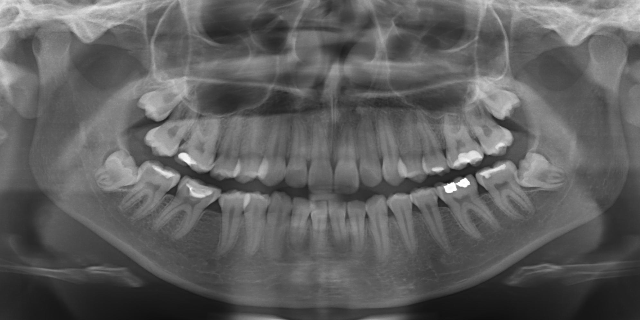
adult